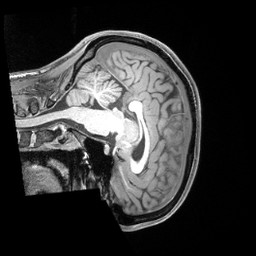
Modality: T1w
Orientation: sagittal
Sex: female
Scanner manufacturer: siemens
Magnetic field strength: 3 T
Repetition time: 2.4 s
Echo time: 0.00222 s